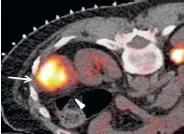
PET/CT-guided cryoablation of perisplenic metastasis in a patient with uterine cancer. (c). Another slice level of the fused planning PET/CT showing large FDG-avid perisplenic peritoneal metastasis (arrow) with its medial surface in close proximity to the left kidney and the anterior surface adjacent to the spenic flexure of the colon (arrowhead).
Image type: radiology (pet)